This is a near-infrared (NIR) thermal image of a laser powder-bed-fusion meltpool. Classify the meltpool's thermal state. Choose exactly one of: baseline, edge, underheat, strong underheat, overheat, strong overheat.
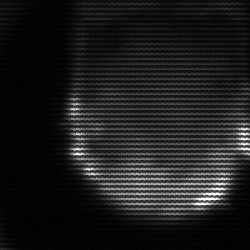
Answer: edge